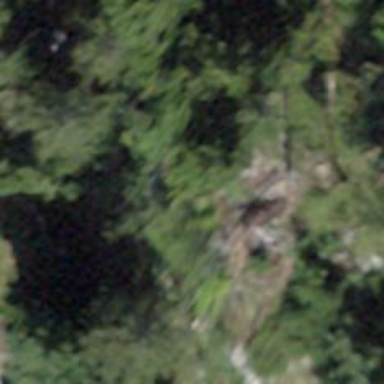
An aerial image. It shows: Natural cliff.